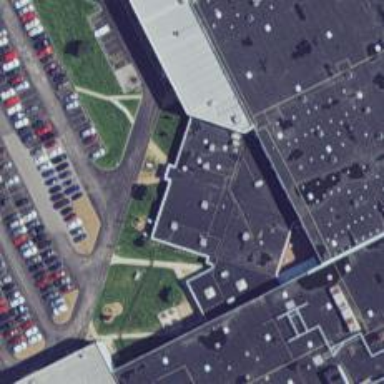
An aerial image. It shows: Healthcare facility identified as hospital.